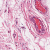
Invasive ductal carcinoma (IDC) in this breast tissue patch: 0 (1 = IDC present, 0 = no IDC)